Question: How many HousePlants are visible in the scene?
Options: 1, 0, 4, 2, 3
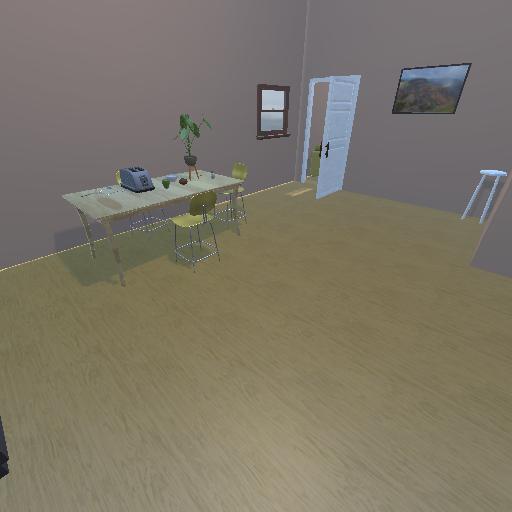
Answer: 1